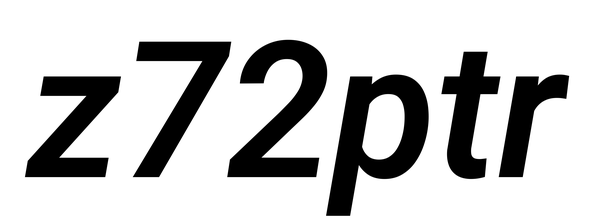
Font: Roboto-Italic_SemiBold_Italic